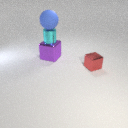
large purple metal cube to the left of small red metal cube